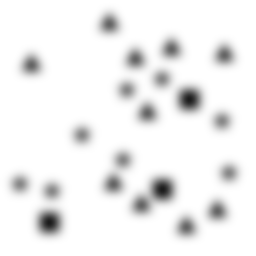
Squares: 3
Triangles: 10
Stars: 8
Total shapes: 21